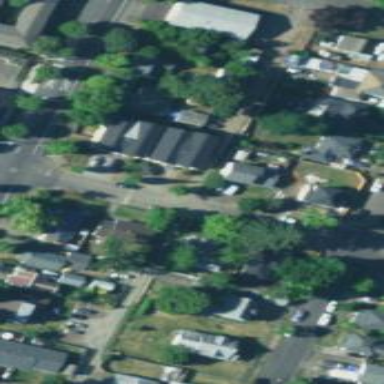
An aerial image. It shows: Residential road with sidewalk on the left side.